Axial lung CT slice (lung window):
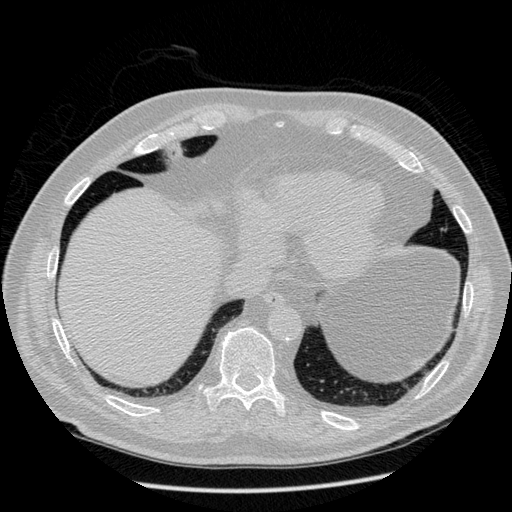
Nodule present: no